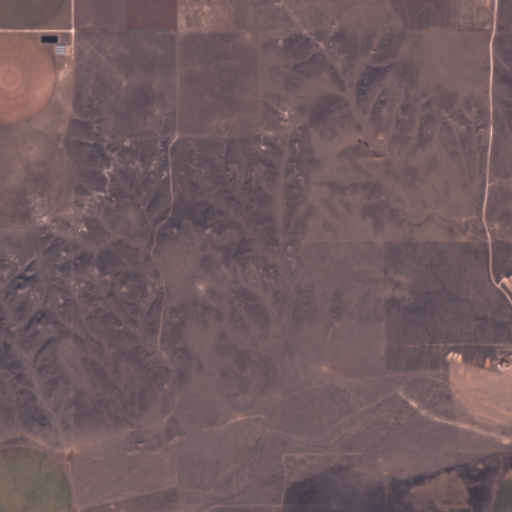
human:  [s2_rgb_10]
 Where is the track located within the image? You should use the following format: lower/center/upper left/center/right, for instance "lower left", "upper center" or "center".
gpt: There is no track in the image.